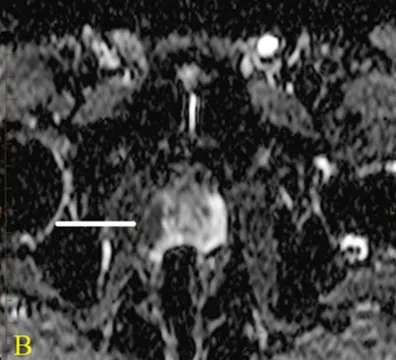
Apparent diffusion coefficient (ADC) indicating focal mild to moderate hypointensity in the peripheral zone (white line).
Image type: radiology (mri)